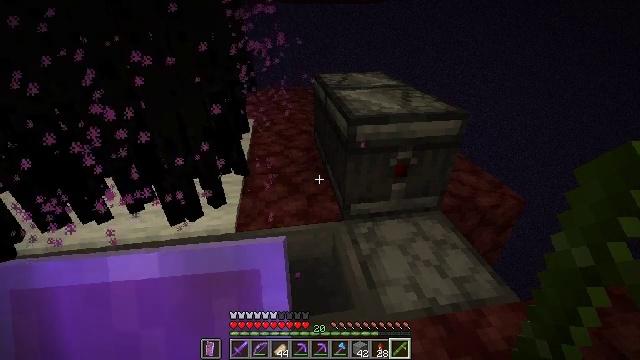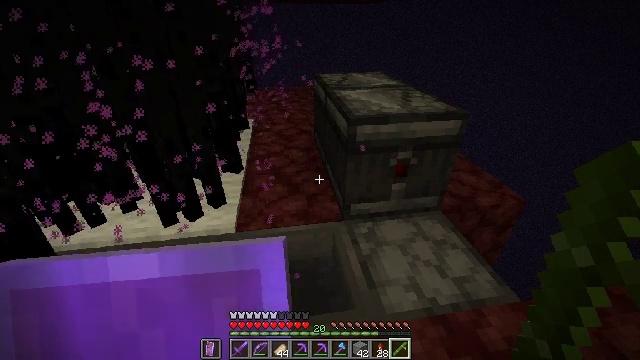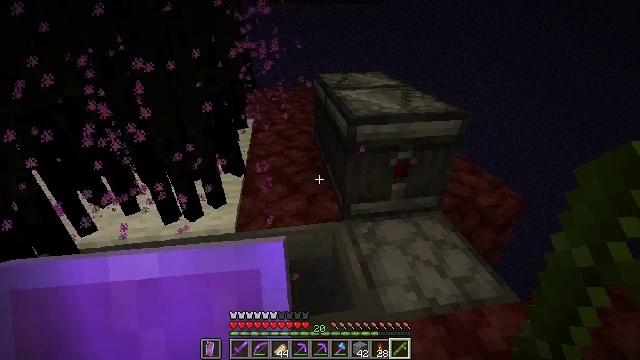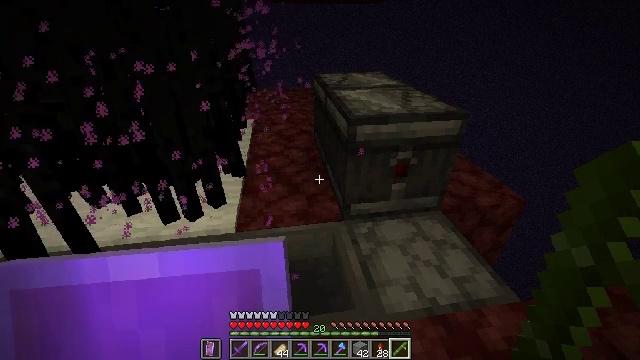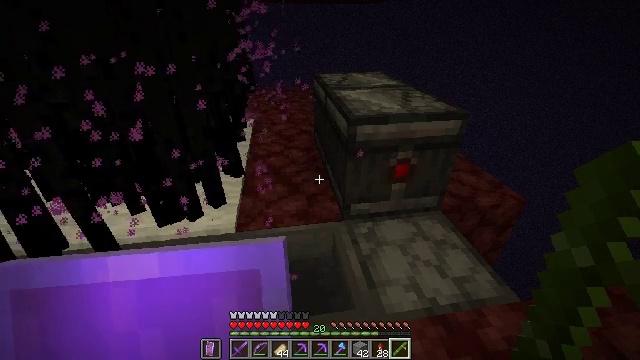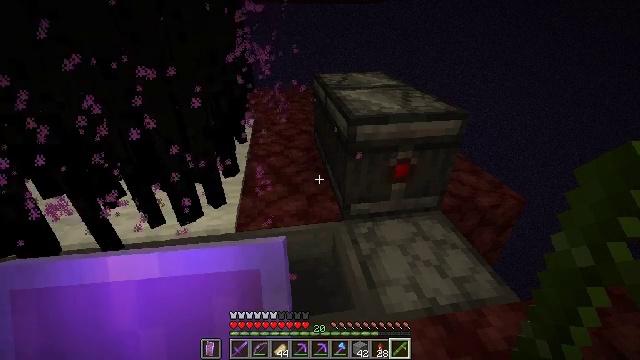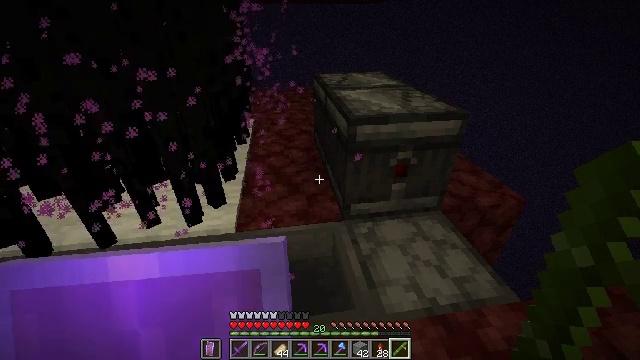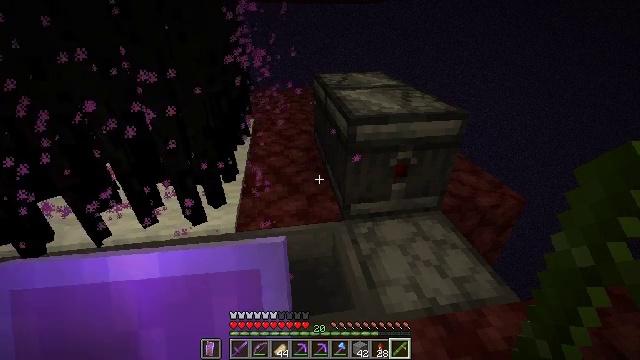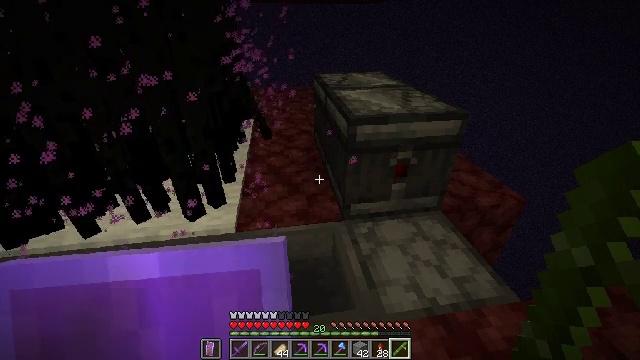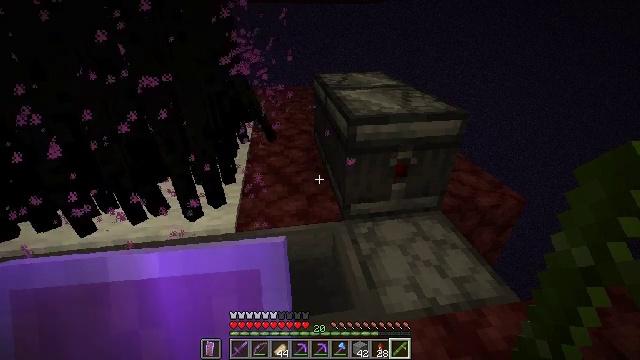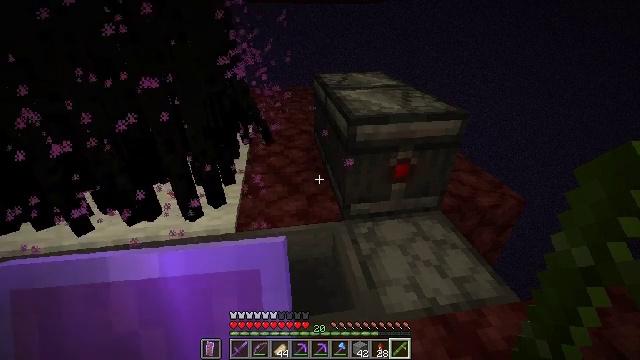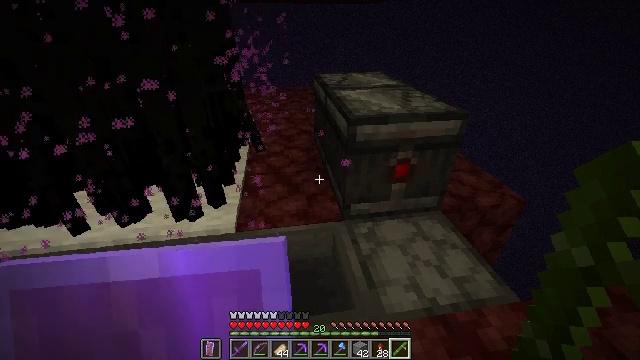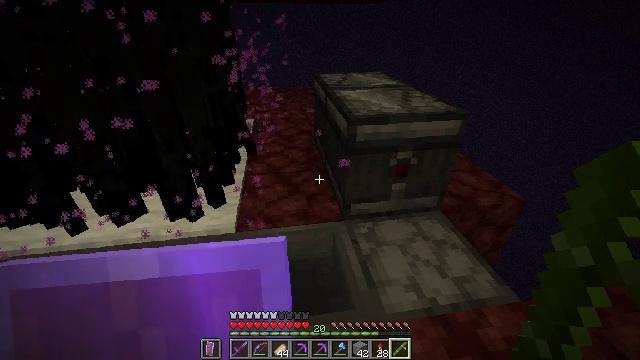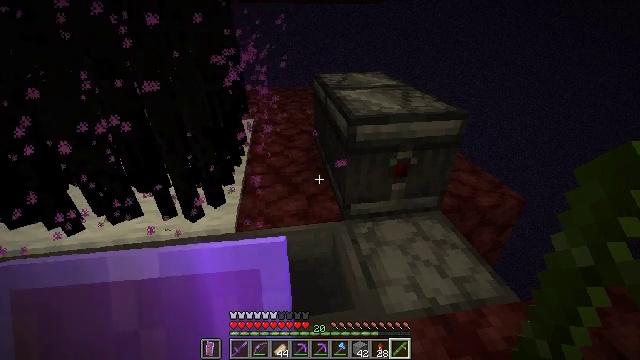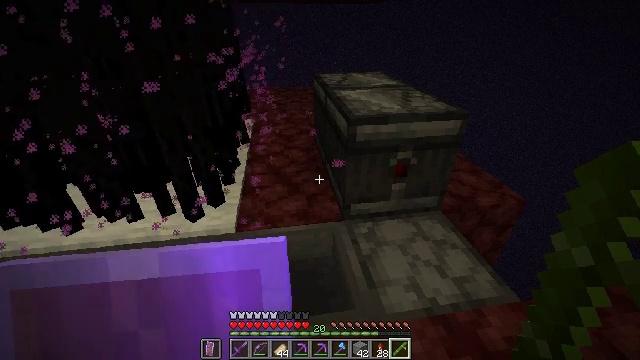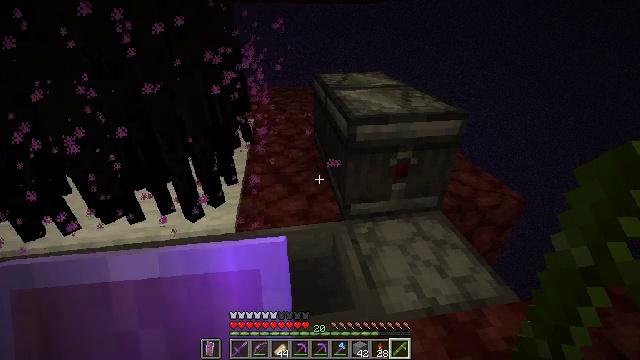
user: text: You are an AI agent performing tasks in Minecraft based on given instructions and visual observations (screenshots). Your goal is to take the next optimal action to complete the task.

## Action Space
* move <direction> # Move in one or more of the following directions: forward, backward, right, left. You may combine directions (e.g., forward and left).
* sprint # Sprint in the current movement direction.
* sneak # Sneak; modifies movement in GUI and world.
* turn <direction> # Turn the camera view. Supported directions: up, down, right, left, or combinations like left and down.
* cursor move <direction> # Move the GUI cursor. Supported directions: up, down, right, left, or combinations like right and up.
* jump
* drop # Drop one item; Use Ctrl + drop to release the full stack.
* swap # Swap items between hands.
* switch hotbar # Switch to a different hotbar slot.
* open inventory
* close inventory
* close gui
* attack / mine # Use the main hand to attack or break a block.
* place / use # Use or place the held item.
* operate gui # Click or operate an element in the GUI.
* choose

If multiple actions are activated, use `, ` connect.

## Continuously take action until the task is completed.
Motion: motion action
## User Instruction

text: Gather the chest from its place.
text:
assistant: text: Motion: no_op
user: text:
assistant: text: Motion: no_op
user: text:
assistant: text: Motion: no_op
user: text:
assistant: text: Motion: no_op
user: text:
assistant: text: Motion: no_op
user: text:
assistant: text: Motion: no_op
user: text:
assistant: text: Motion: no_op
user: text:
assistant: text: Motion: no_op
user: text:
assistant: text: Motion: no_op
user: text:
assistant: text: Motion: no_op
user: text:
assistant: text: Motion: no_op
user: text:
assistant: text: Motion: no_op
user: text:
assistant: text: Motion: no_op
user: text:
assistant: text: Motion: no_op
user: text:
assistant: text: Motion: no_op
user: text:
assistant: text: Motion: no_op
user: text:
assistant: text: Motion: no_op
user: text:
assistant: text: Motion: no_op
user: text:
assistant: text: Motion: no_op
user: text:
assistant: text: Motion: no_op
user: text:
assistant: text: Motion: no_op
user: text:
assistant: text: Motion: no_op
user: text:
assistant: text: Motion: no_op
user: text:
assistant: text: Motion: no_op
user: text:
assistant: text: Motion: no_op
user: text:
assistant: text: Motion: no_op
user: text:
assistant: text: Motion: no_op
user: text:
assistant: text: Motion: no_op
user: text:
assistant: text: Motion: no_op
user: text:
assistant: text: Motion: no_op